Question: I'm trying to set a custom background color to ShareActionProvider dropdownlist, I already changed holo actionbar color using this <URL>
As you can see the highlighted point at below image I could change the actionbar background color to orange but the ShareActionProvider dropdownlist background color is still gray. Does anyone have any idea how can I change it editing my theme in styles.xml?

Thank you very much for your time.
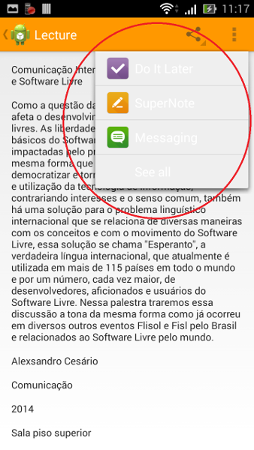
Answer: You will need to override the attribute 'listPopupWindowStyle'.
From the looks of it, you're using 'Theme.Holo.Light'. Add this to your base theme:
'''
<style name="AppBaseTheme" parent="android:Theme.Holo.Light">
....
<item name="android:listPopupWindowStyle">@style/MyListPopupWindowStyle</item>
</style>
'''
Now define 'MyListPopupWindowStyle' like this:
'''
<style name="MyListPopupWindowStyle" parent="@android:style/Widget.Holo.Light.ListPopupWindow">
<item name="android:popupBackground">@drawable/list_popup_background</item>
</style>
'''
Next, create the drawable 'list_popup_background' and you'll be done.
:

By the way, in the screenshot above, I have used a ColorDrawable as the background. That's why, the corners are not rounded, and there's no drop shadow. For that, you'll need to create a nine-patch drawable, similar to the one that android uses. Here's what it looks like:

My ColorDrawable was defined as:
'''
<drawable name="list_popup_background">#33ffffff</drawable>
'''
:
Android itself uses a state selector drawable for ListPopupWindow's background. The selector defines two states: 'state_above_anchor' & 'state_below_anchor'(reachable by default):
'''
<selector xmlns:android="http://schemas.android.com/apk/res/android">
<item android:state_above_anchor="true" android:drawable="@android:drawable/menu_popup_panel_holo_light" />
<item android:drawable="@android:drawable/menu_dropdown_panel_holo_light" />
'''
It might be a good idea for you to define something similar.